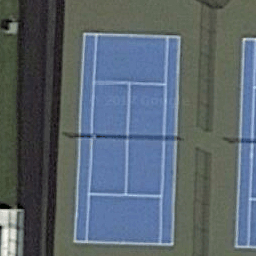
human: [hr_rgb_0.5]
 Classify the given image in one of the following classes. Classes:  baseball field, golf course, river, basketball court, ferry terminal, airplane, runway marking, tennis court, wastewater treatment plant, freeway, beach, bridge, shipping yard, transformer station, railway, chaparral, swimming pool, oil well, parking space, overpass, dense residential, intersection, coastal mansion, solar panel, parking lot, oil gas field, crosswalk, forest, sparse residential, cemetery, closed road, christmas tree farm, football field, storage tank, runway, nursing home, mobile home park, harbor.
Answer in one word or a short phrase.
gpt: tennis court